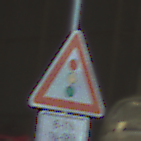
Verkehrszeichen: Lichtzeichenanlage
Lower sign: ZeitangabenOhneBeschraenkungAufWochentage2
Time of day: Midday
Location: Indoor (Urban)
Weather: NotSpecified
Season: NotSpecified
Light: Natural